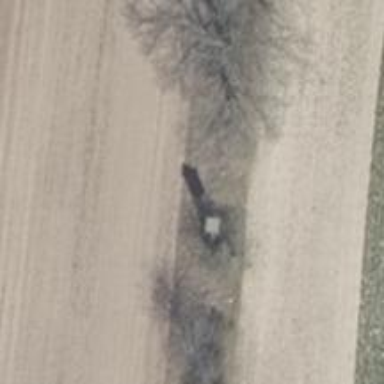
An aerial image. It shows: Hunting stand.